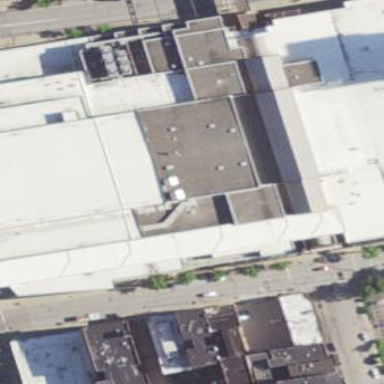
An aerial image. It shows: Part of building is shown in the image.